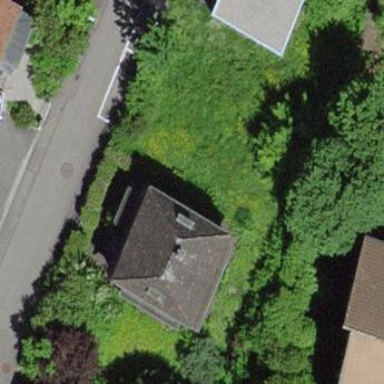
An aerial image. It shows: Detached building with hipped roof shape.